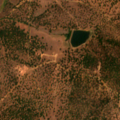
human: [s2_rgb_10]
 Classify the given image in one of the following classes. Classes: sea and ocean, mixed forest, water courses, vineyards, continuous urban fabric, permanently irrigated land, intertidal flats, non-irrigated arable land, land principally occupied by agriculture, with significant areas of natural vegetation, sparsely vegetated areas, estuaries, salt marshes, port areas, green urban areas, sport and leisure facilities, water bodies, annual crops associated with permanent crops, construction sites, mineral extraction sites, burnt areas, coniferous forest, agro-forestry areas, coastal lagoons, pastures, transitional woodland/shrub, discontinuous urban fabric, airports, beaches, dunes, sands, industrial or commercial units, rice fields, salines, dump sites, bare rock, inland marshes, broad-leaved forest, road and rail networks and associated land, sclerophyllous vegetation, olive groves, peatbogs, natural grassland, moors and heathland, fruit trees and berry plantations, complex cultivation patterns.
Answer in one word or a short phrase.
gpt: annual crops associated with permanent crops, agro-forestry areas